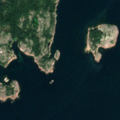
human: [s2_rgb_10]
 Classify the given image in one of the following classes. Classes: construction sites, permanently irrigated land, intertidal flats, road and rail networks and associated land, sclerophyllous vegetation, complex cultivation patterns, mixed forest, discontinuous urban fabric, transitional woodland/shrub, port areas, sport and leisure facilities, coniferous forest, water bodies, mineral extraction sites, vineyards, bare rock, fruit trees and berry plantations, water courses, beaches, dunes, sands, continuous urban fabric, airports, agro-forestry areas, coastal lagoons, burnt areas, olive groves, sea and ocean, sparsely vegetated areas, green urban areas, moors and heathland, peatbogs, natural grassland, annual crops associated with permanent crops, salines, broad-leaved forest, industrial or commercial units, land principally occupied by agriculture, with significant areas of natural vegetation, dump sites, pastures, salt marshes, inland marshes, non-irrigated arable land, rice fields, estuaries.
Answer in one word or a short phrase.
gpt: coniferous forest, transitional woodland/shrub, sea and ocean